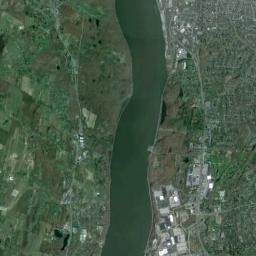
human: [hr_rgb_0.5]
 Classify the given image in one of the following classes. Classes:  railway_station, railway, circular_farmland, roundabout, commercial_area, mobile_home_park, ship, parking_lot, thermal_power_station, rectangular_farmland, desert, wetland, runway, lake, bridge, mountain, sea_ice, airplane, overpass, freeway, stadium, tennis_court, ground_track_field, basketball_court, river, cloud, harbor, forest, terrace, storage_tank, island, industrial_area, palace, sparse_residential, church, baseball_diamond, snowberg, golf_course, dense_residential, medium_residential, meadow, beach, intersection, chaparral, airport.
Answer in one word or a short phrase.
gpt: river